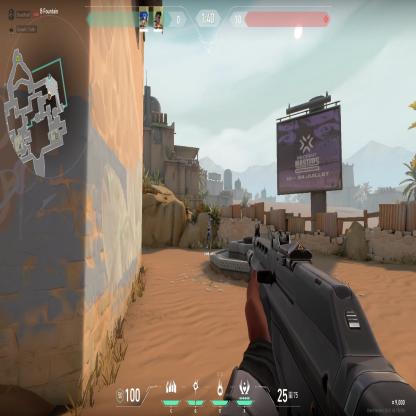
Label: teammate